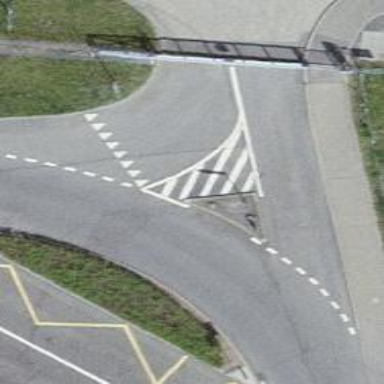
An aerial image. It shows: Road with "give way" sign.